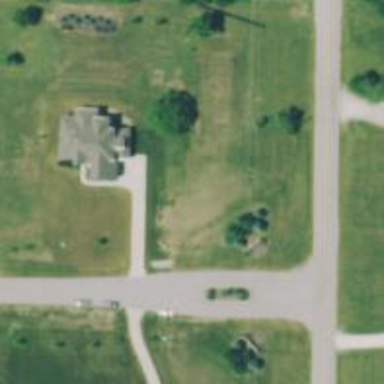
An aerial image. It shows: Driveway.